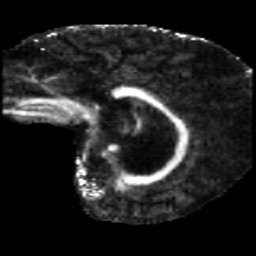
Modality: FA
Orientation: sagittal
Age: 75
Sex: male
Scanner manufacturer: siemens
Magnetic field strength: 3 T
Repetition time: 5.25 s
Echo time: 0.08 s